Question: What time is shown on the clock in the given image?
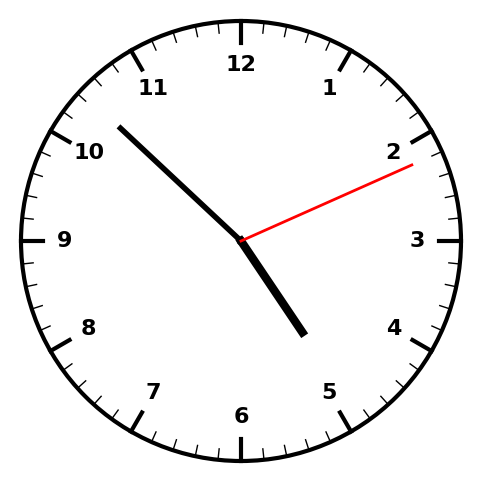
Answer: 04:52:11